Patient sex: F
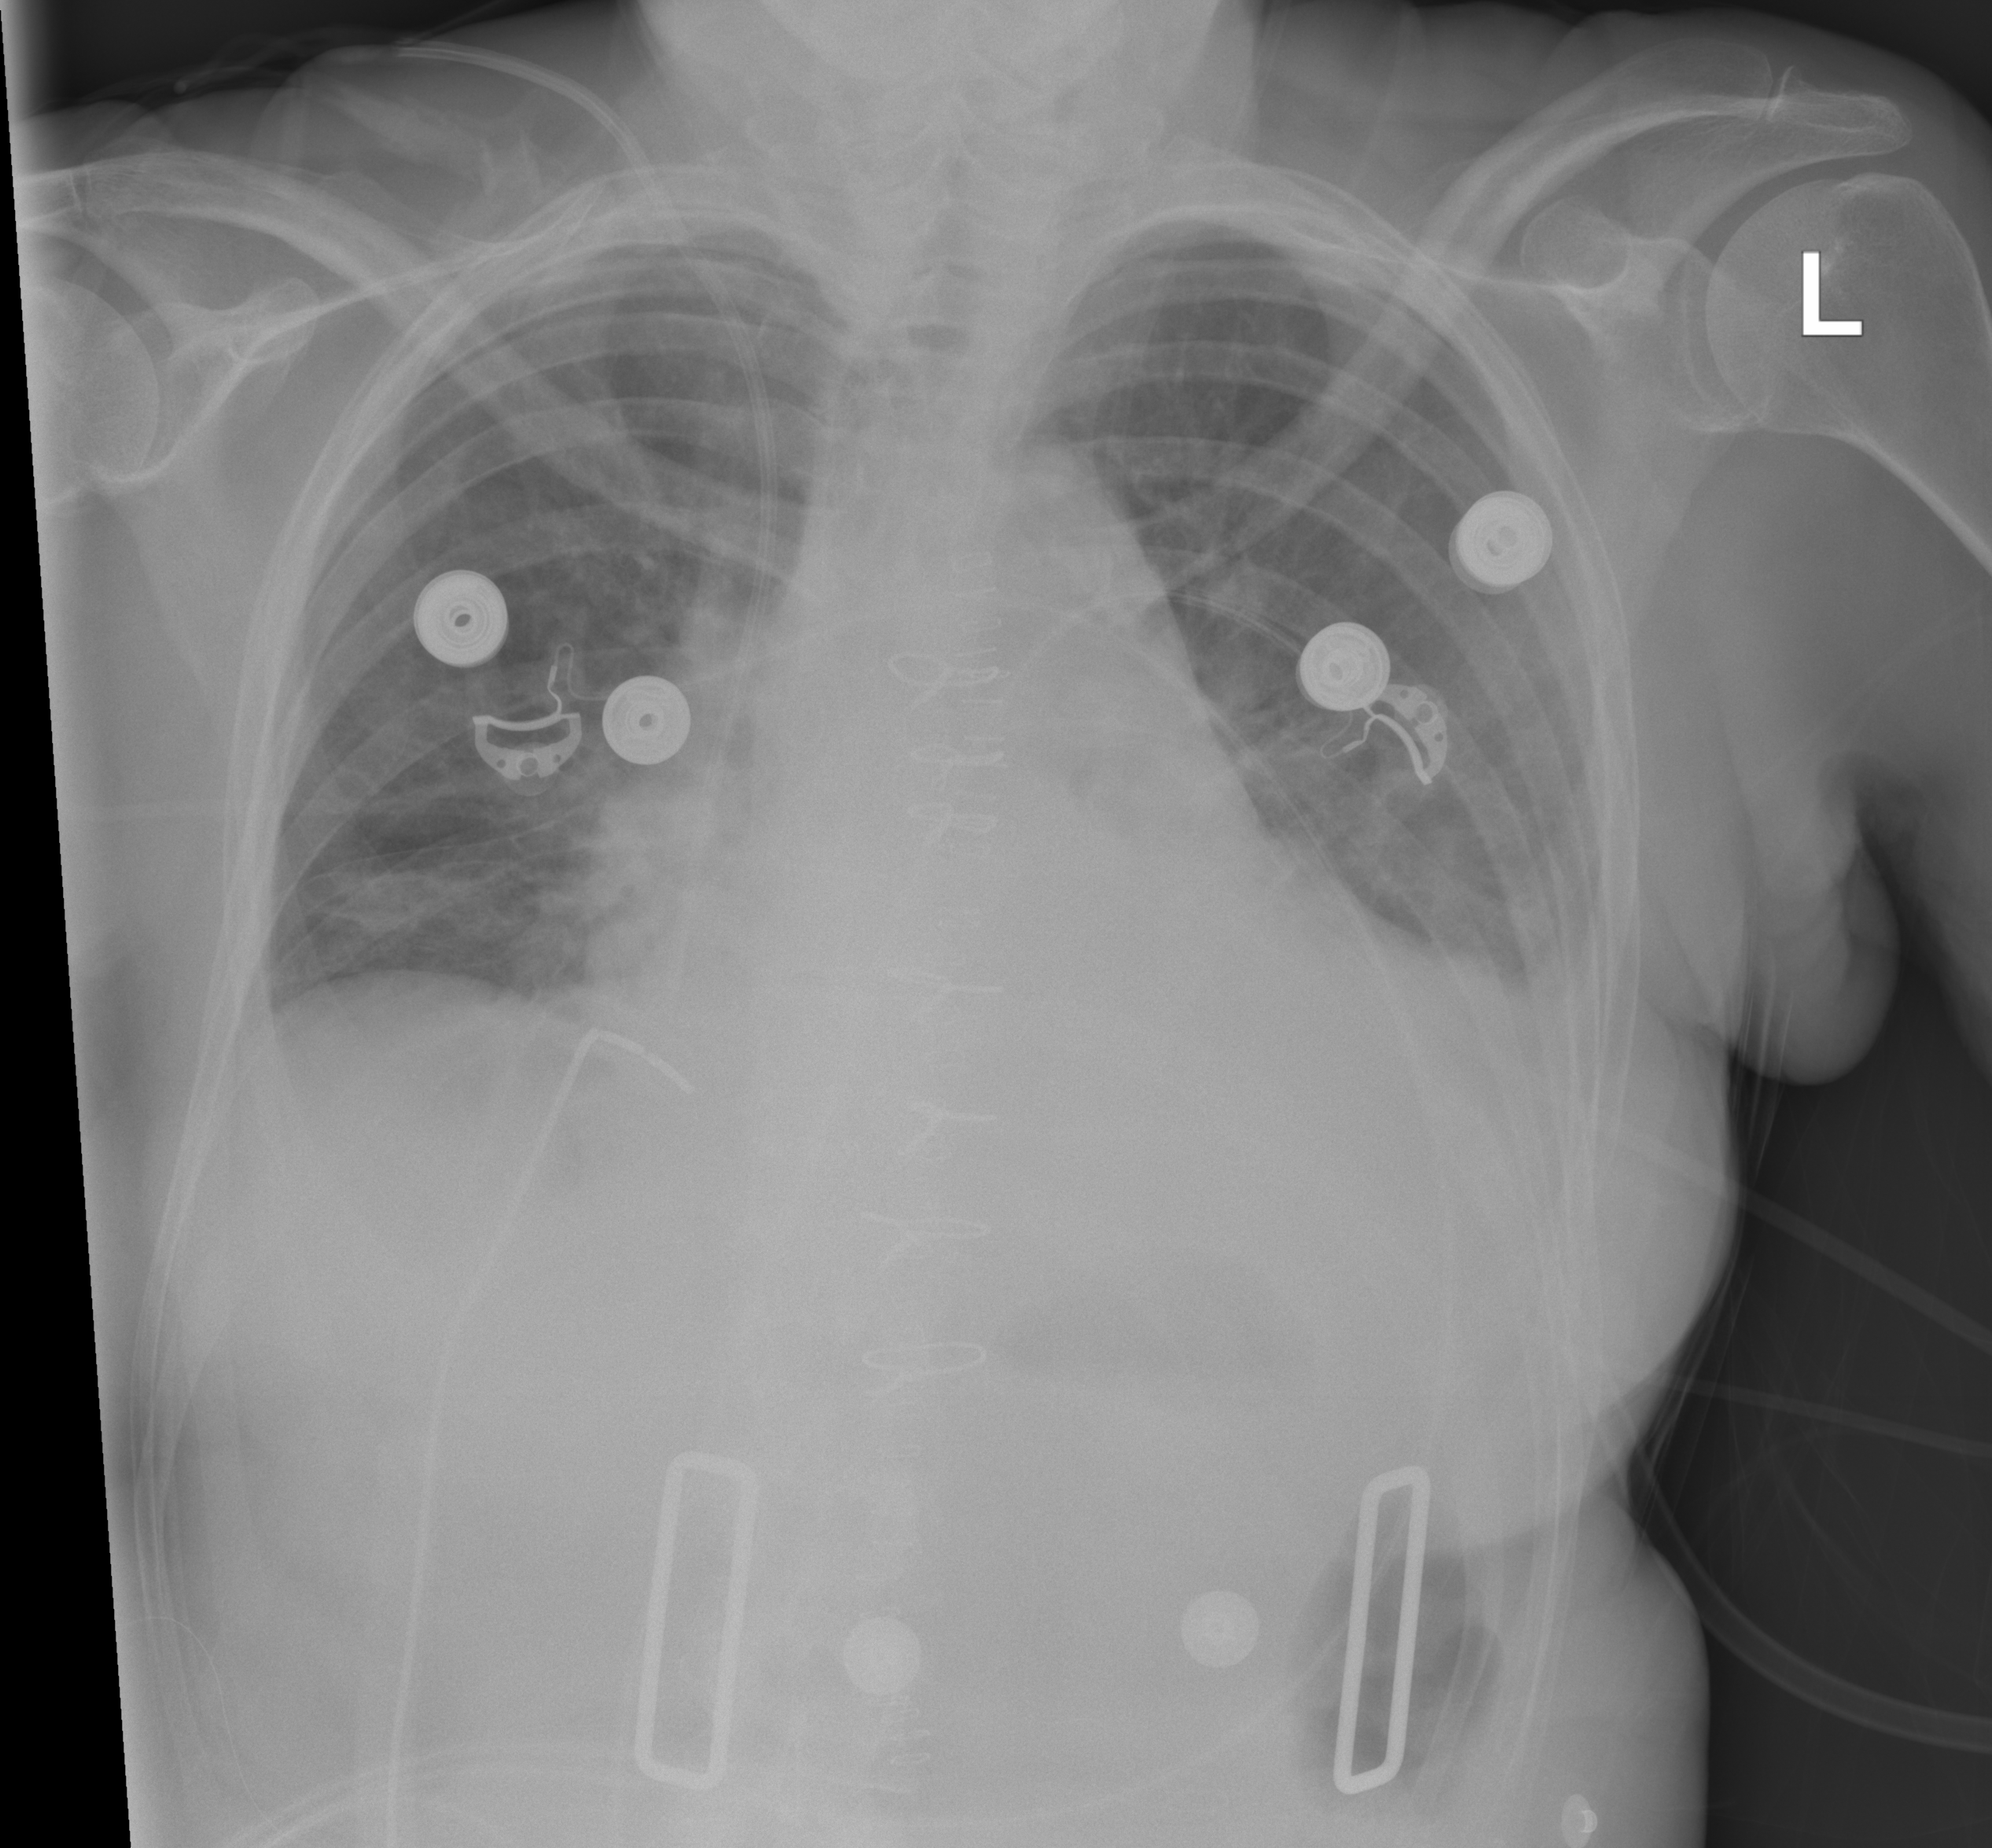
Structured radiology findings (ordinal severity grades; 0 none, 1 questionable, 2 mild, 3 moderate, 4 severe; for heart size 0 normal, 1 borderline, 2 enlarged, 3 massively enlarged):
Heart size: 2
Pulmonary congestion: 0
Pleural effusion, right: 0
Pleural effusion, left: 2
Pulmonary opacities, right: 0
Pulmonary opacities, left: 0
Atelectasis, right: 2
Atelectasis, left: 2